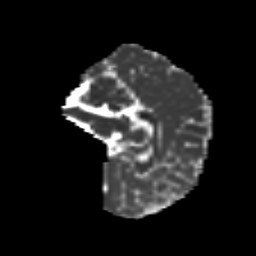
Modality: MD
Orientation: sagittal
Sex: female
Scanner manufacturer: siemens
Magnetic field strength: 3 T
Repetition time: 5 s
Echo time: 0.071 s